Question: I changed the text of my UIButton to a long equation. Unfortunately, my text is shortened.

How do I prevent shortening? It shortens my text even when I specify "Clip" or "Word Wrap" in the Nib.
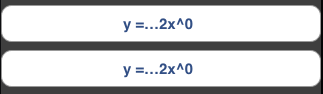
Answer: Call these two methods and your button will automatically adjust to the size of the text:
'[myButton sizeToFit]; [mybutton setNeedsDisplay];'